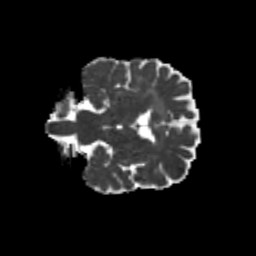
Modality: MD
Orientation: coronal
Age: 59
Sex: female
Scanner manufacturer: siemens
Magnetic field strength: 3 T
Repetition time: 8.6 s
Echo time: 0.095 s